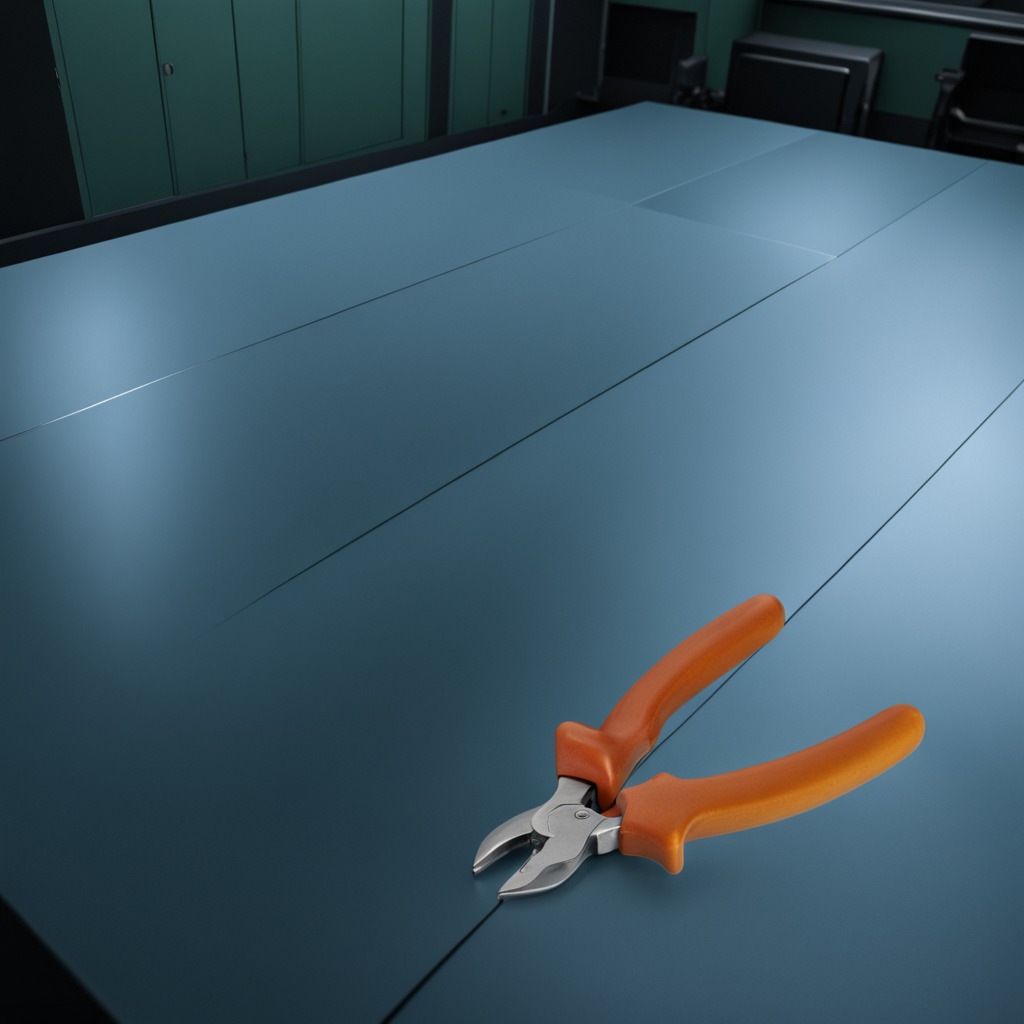
A plier lies on the table in the railway signal maintenance room.